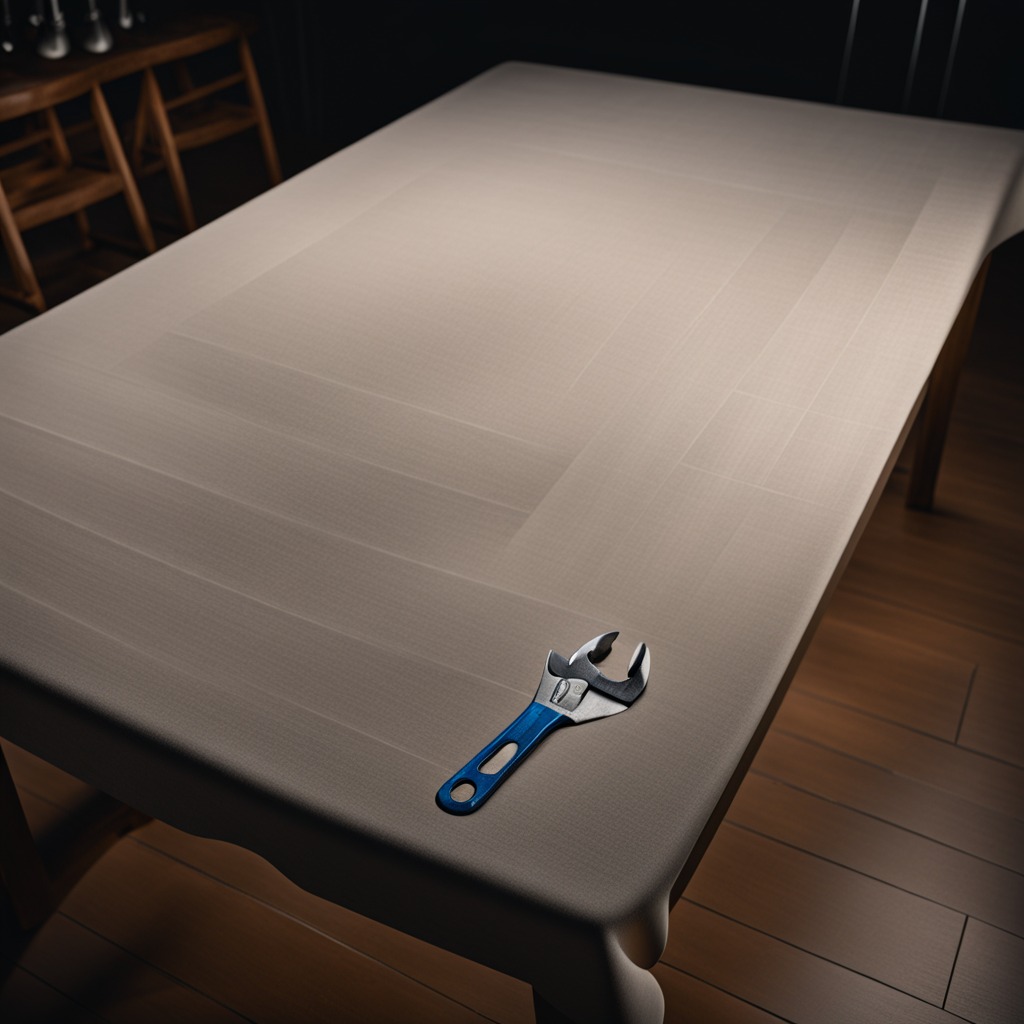
An wrench is lying on the wooden table.